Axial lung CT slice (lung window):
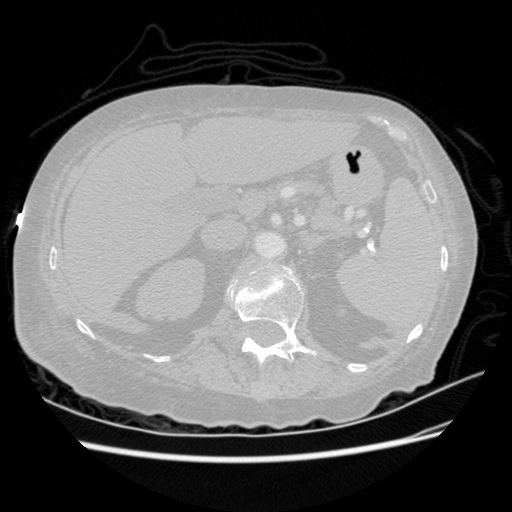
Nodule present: no